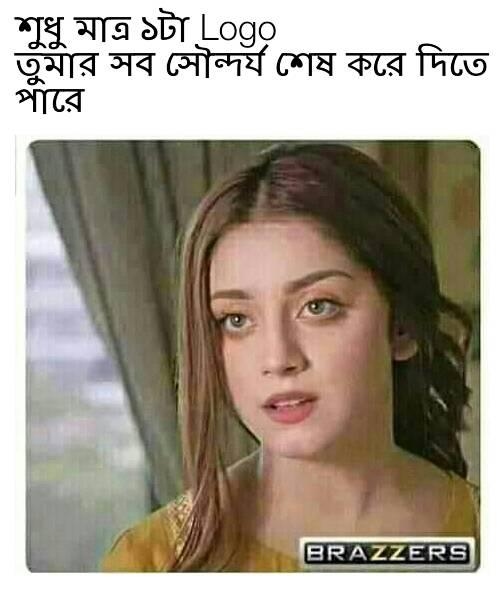
Caption: শুধু মাথ ১টা Logo  তুমার সব সৌন্দর্য শেষ করে দিতে পারে  BRAZZERS
Label: hate